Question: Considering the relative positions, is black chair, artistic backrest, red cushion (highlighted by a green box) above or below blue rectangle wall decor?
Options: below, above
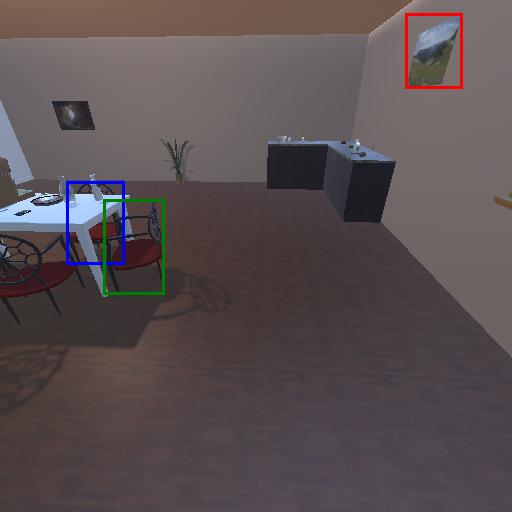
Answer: below